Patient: sex M, age 53
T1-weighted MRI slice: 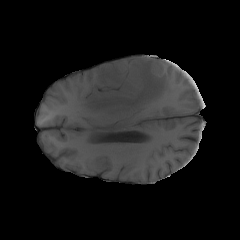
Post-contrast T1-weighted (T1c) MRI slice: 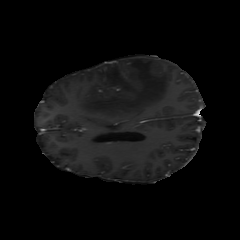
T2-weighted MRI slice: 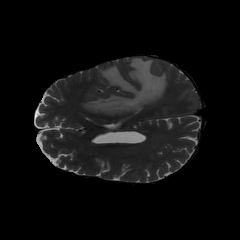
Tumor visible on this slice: yes
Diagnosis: Glioblastoma, IDH-wildtype
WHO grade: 4